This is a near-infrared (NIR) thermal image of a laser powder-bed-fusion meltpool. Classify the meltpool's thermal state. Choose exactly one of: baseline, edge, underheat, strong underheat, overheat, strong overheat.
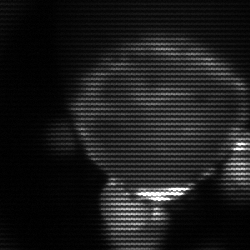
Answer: edge